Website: macys
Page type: billing-address
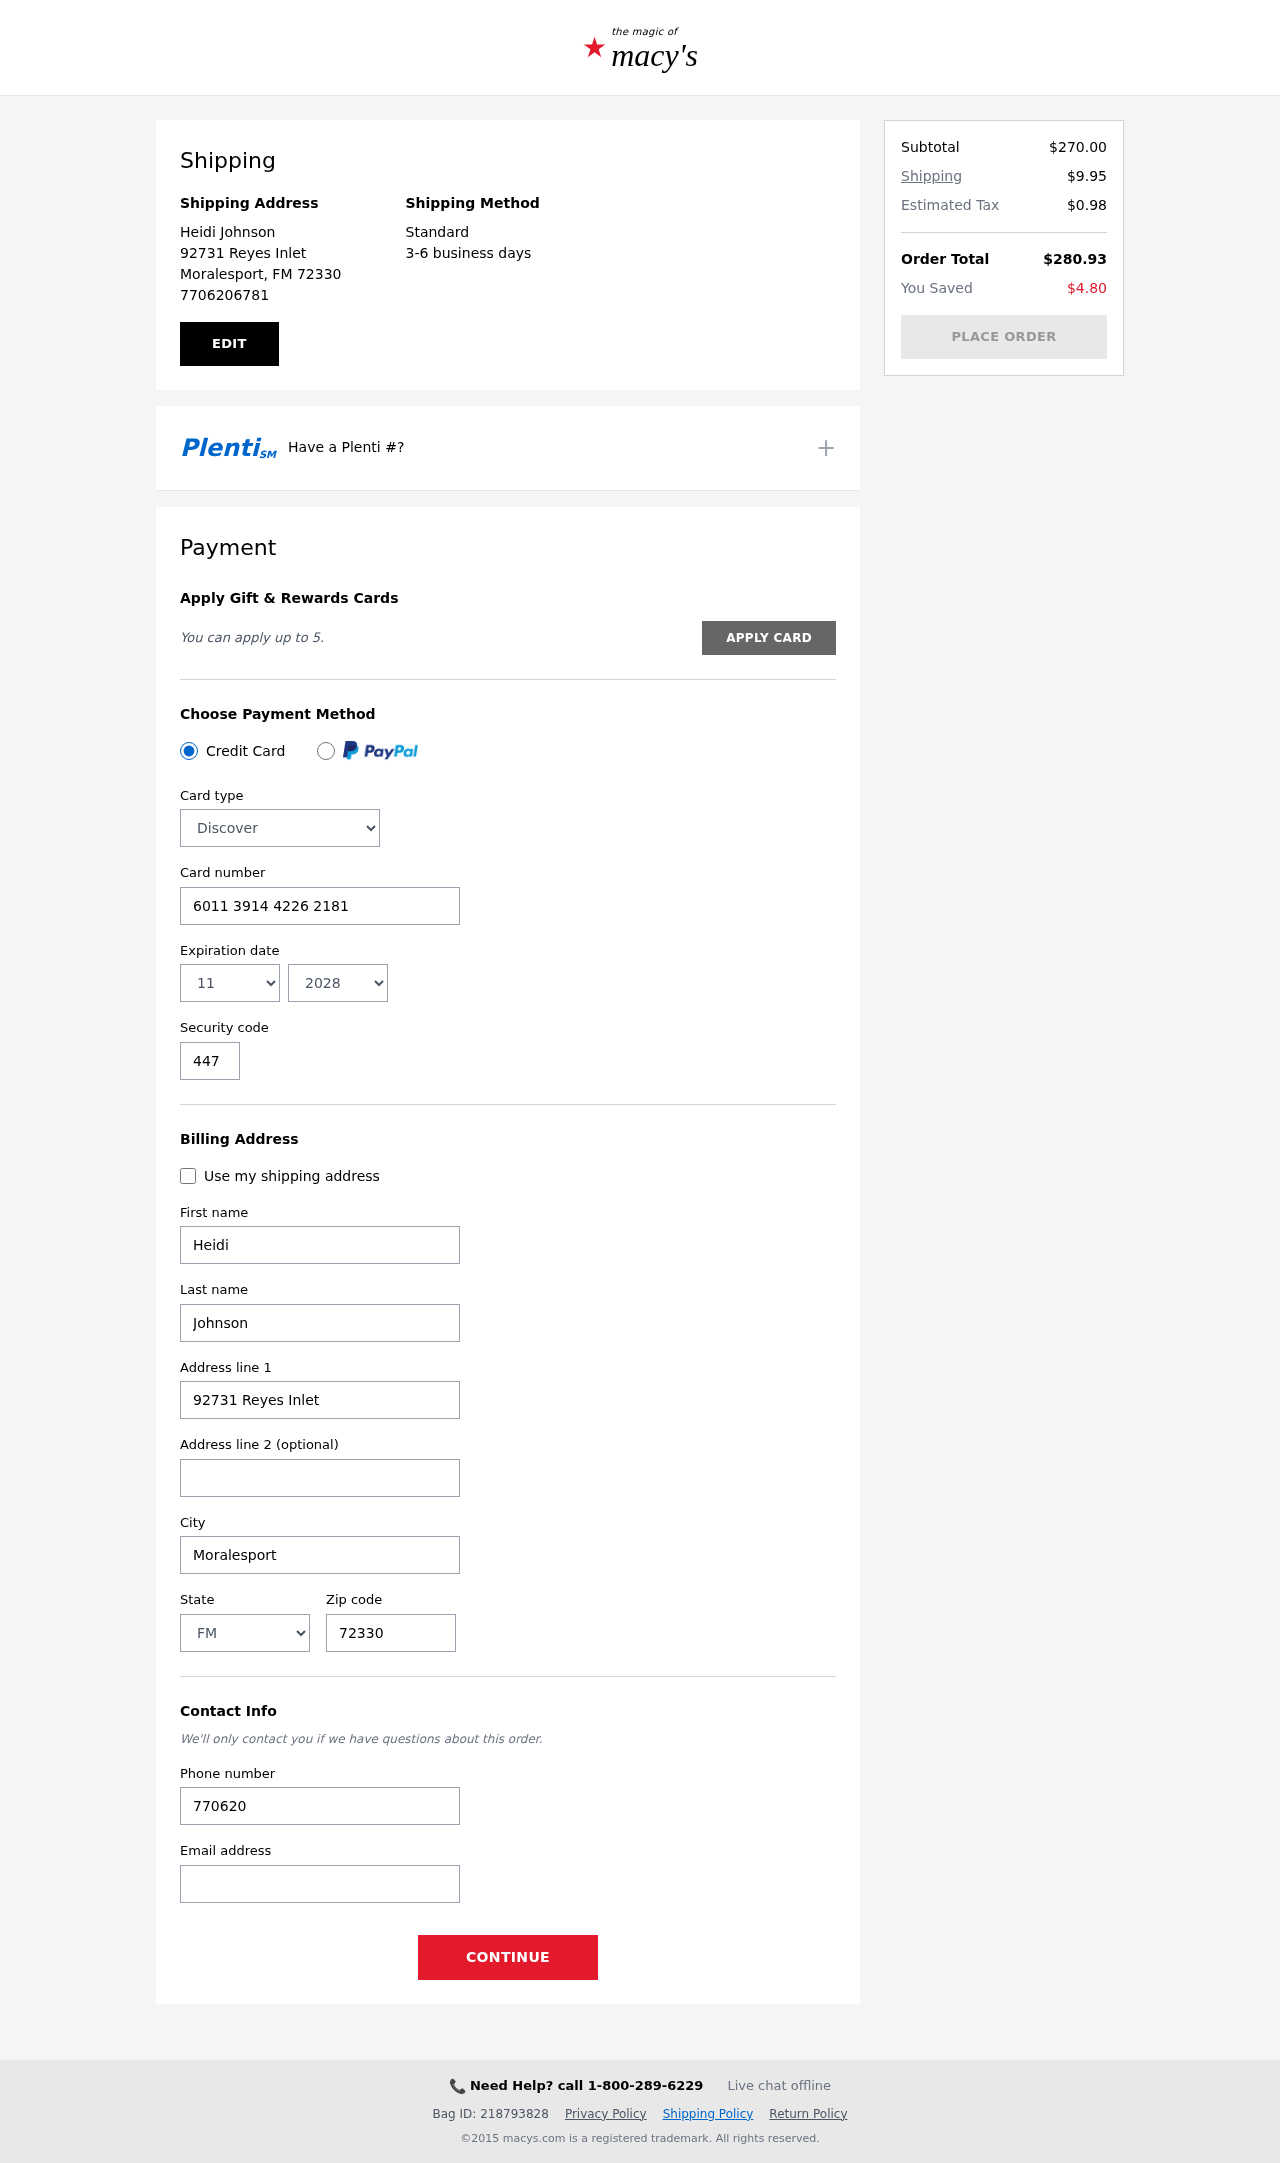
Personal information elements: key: PII_CARD_CVV
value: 447
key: PII_CARD_EXPIRY_MONTH
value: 11
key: PII_CARD_EXPIRY_YEAR
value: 28
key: PII_CARD_NUMBER
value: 6011 3914 4226 2181
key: PII_CARD_TYPE
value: Discover
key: PII_CITY
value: Moralesport
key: PII_CITY_STATE_ZIP
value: Moralesport, FM 72330
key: PII_EMAIL
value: heidi.johnson@yahoo.com
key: PII_FIRSTNAME
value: Heidi
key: PII_FULLNAME
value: Heidi Johnson
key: PII_LASTNAME
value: Johnson
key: PII_PHONE
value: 7706206781
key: PII_POSTCODE
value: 72330
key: PII_STATE
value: FM
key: PII_STREET
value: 92731 Reyes Inlet
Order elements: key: ORDER_SUBTOTAL
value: $270.00
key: ORDER_SHIPPING_COST
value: $9.95
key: ORDER_TAX
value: $0.98
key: ORDER_TOTAL
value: $280.93
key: ORDER_SAVINGS
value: $4.80